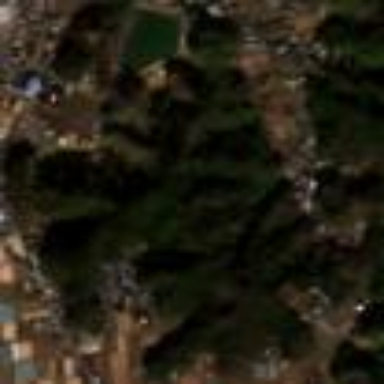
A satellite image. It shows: Forest area.